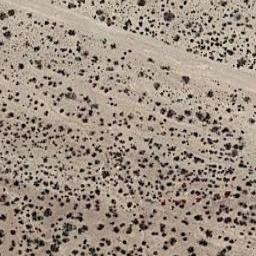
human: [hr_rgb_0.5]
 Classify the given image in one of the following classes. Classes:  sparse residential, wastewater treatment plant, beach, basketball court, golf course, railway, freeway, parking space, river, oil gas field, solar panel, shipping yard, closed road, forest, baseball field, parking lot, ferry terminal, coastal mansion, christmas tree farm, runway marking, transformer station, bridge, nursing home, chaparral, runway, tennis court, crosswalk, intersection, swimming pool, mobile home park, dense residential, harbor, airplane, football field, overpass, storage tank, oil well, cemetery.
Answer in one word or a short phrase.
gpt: chaparral